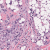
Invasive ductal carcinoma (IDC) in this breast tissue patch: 1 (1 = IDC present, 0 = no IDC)